Interaction volume radius: 10 \u00c5
Interaction volume height: 10 \u00c5
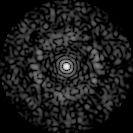
Disorder parameter: 0.8228